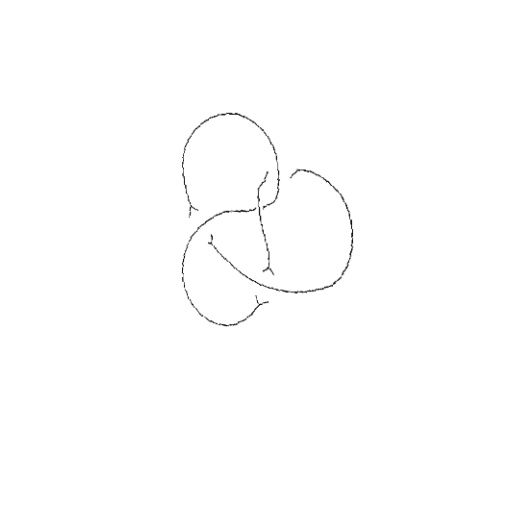
Crossing number: 4